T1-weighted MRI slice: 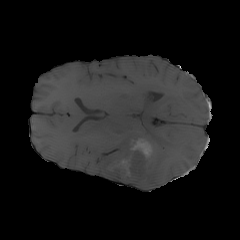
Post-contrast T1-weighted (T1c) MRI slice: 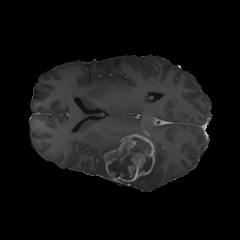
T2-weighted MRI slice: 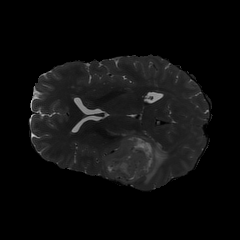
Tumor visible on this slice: yes